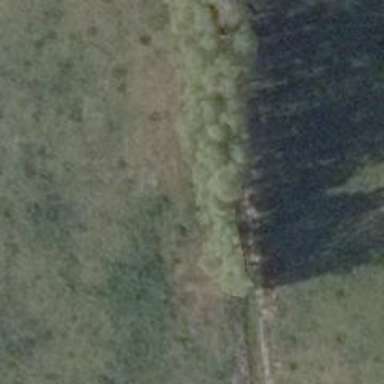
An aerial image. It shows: Row of trees in natural setting.